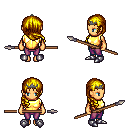
a pixel art fantasy rpg character, female body template, human, tanned skin, gold chest armor, magenta pants, blonde right-swept hairstyle, iron tiara, metal boots, spear, four views (front, back, left, right), 2x2 character sprite sheet, small pixel art, hard edges, no anti-aliasing